This continuous-wavelet-transform scalogram was computed from a bearing vibration snapshot. Diagnose the bearing from this image, choosing from: normal, inner_race, outer_race, ball.
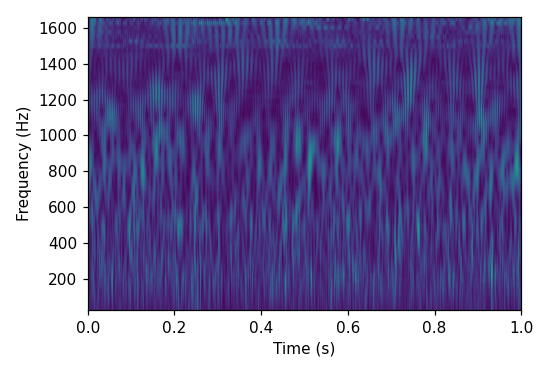
Answer: inner_race